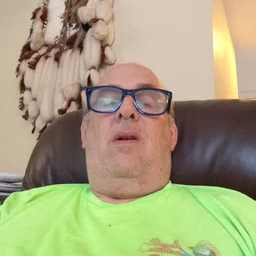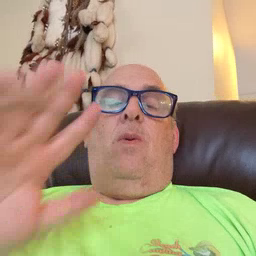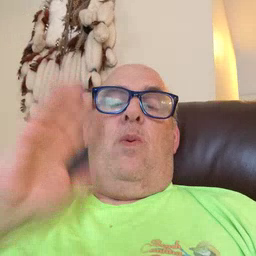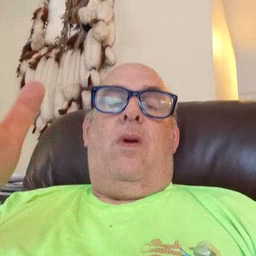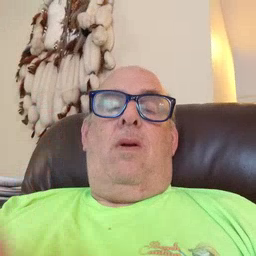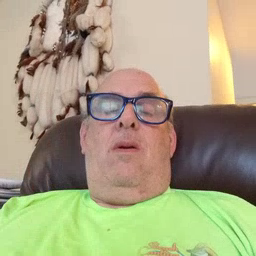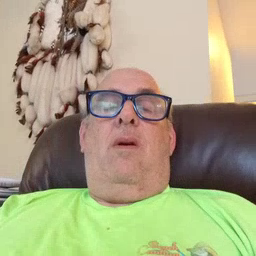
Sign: will